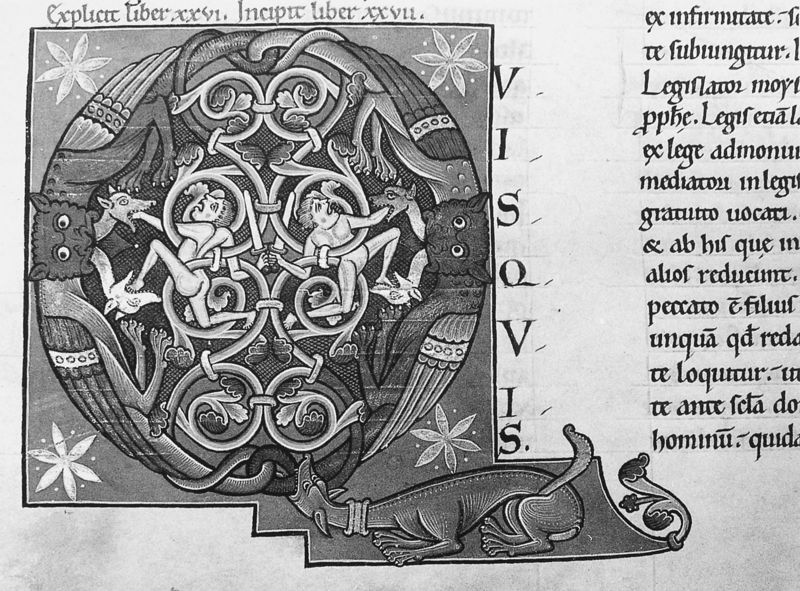
Titel: Moralia in Hiob
Institution: Tours, Bibliothèque Municipale
Schlagwörter: blätter, flügel, menschen, blume, blumen, köpfe, zeichnung, blüte, hund, tiere, ornament, bibel, kinder, kreis, schrift, figuren, floral, ornamente, buch, stern, schwarzweiss, sterne, seite, illustration, text, buchstabe, buchstaben, buchseite, verzweiflung, hölle, verschlungen, maul, sage, fabelwesen, greif, spiralen, spirale, ungeheuer, drachen, drache, tiber, quadratisch, monster, latein, fabeltier, beißen, zerren, greife, verschlingen, verschlucken, st, visquis